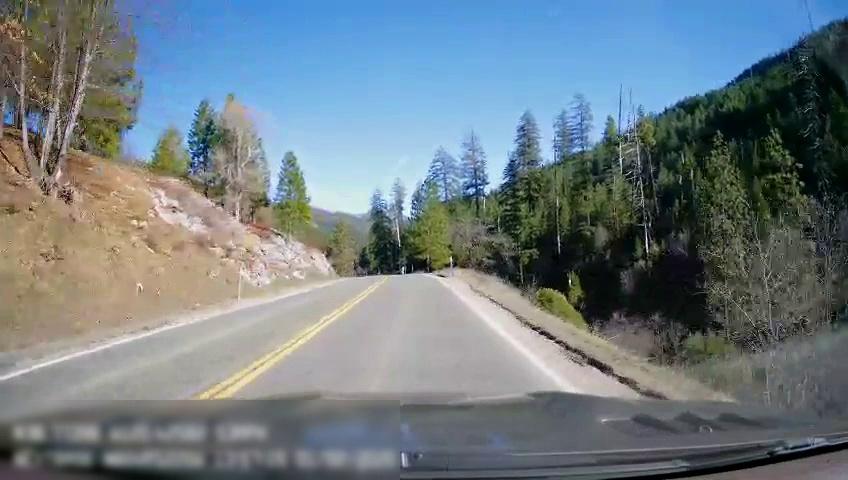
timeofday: Day
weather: Sunny
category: Drivable Space
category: Drivable Space
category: Lanes | Opposite Lane
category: Lanes | Current Lane
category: Lanes | Opposite Lane
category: Lanes | Current Lane